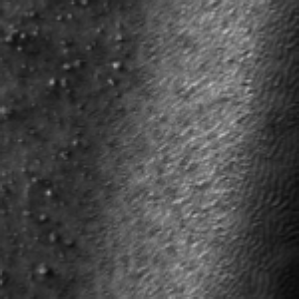
Label: frost